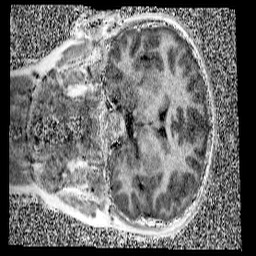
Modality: UNIT1
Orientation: coronal
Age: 9
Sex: male
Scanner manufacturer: siemens
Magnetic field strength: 3 T
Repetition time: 4 s
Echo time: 0.00299 s